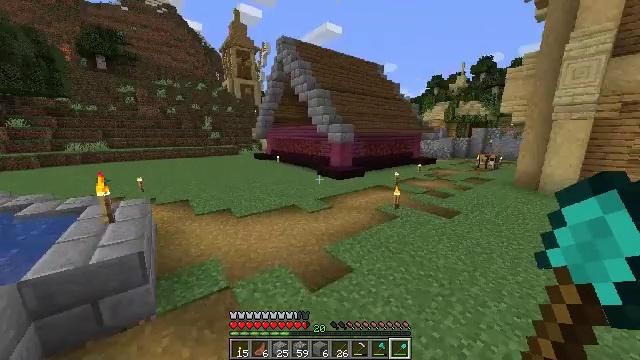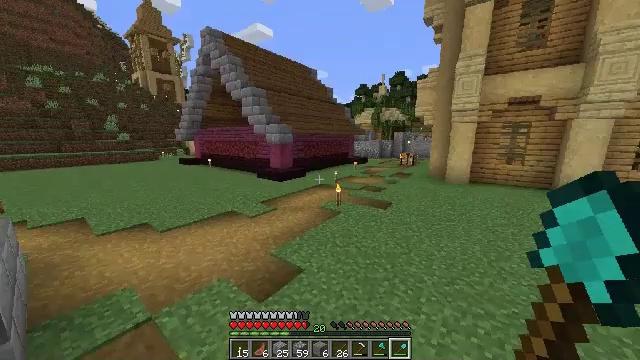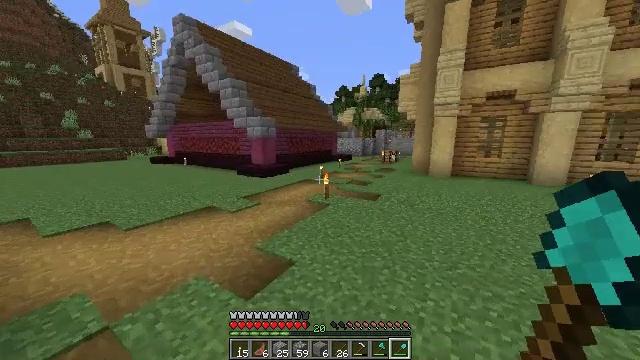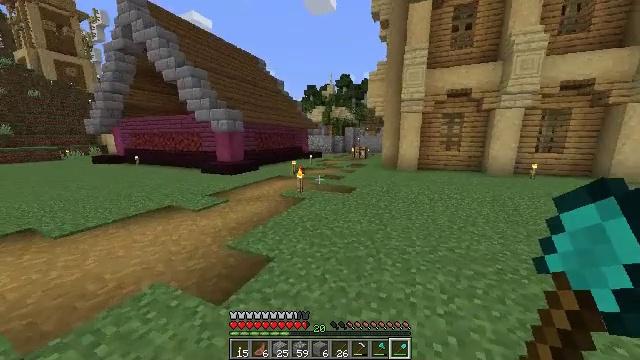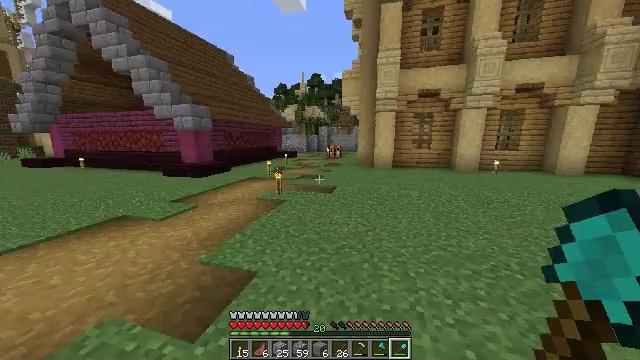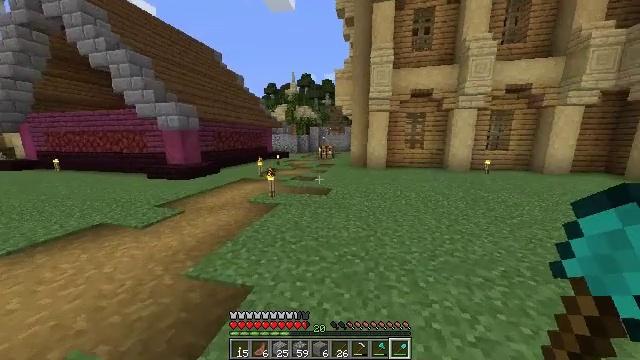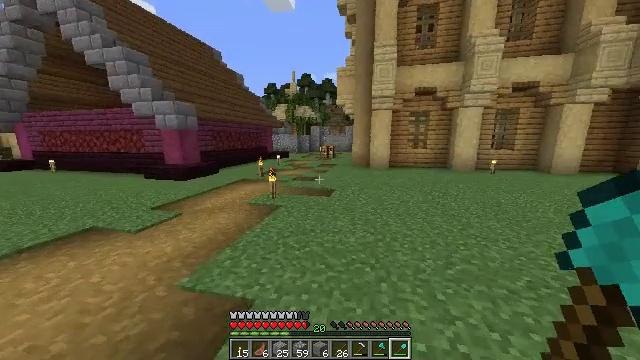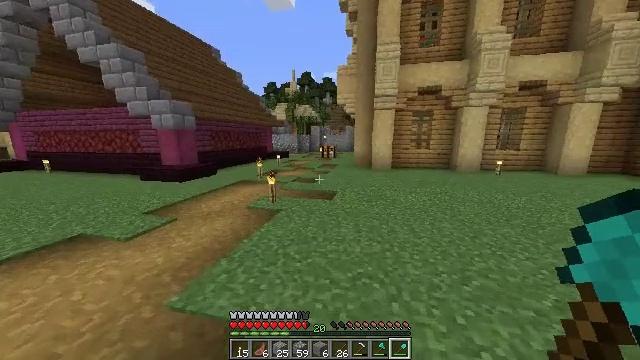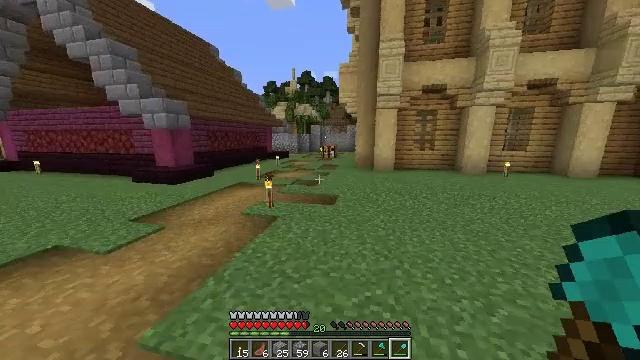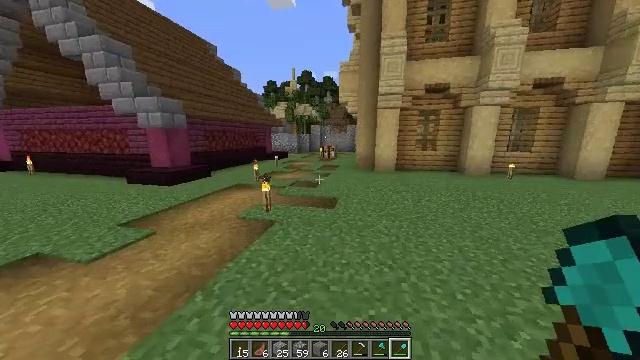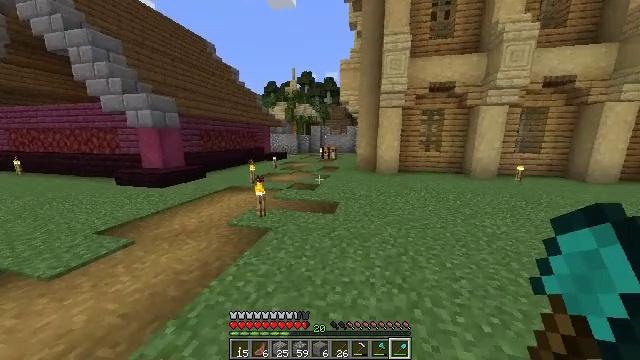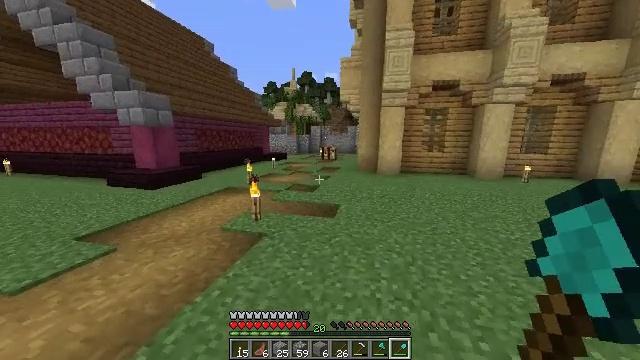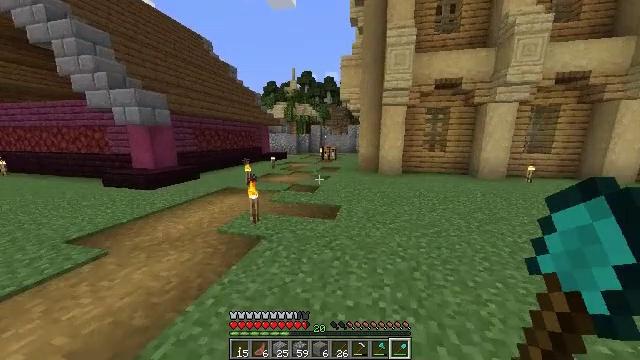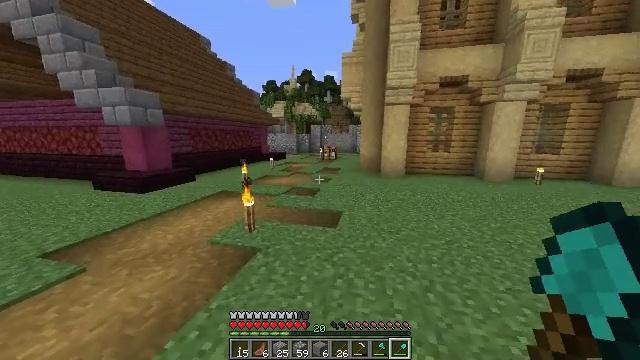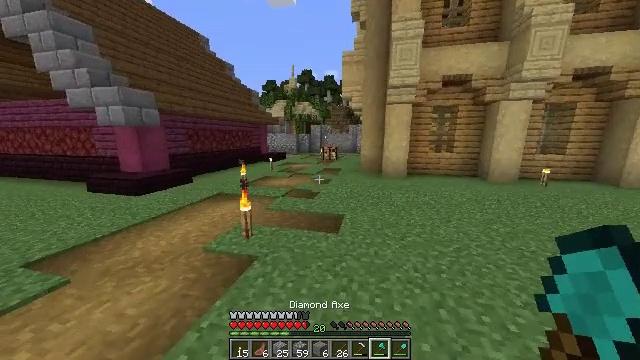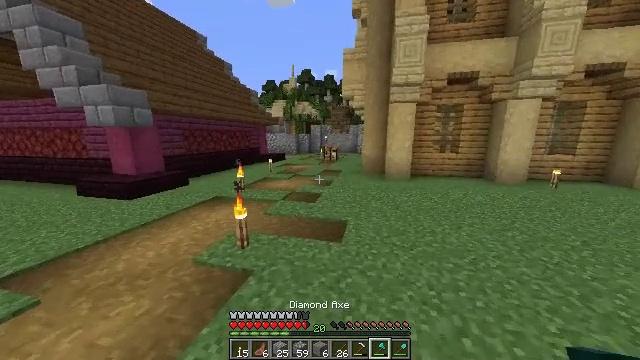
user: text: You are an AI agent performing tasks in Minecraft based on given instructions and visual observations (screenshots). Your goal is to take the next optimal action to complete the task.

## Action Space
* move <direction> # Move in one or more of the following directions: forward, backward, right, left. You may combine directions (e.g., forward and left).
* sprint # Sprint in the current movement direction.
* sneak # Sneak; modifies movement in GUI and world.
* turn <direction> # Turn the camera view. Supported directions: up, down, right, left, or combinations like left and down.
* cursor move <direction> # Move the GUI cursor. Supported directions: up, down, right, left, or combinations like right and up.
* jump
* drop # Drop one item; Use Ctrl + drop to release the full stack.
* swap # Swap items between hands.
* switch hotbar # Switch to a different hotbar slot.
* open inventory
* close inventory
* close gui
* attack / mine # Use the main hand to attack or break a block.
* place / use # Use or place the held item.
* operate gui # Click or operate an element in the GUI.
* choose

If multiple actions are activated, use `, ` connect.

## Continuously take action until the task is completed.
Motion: motion action
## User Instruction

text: Collect spruce planks and craft a spruce pressure plate.
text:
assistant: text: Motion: move forward, turn right, attack / mine
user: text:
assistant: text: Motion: move forward, turn right, attack / mine
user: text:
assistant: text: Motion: move forward, turn right, attack / mine
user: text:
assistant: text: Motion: move forward, turn right, attack / mine
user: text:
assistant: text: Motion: move forward, turn right, attack / mine
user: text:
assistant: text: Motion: move forward, attack / mine
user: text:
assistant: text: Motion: move forward, attack / mine
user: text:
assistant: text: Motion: move forward, attack / mine
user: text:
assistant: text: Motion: move forward, attack / mine
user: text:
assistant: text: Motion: move forward, attack / mine
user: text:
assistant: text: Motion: move forward, attack / mine
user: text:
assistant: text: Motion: move forward, attack / mine
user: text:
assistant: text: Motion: move forward, attack / mine
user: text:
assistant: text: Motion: move forward, attack / mine
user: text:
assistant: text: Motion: move forward, attack / mine
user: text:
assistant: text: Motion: move forward, attack / mine
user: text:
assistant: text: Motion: move forward, attack / mine
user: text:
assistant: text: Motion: move forward, attack / mine
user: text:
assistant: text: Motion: move forward, turn right, attack / mine
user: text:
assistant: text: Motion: move forward, turn right, attack / mine
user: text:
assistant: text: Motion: move forward, turn right, attack / mine
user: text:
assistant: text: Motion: move forward, turn right, attack / mine
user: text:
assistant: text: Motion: move forward, turn right and up, attack / mine
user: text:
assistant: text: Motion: move forward, turn right, attack / mine
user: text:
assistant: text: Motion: move forward, turn right, attack / mine
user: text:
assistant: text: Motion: move forward, turn right, attack / mine
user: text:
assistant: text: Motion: move forward, turn right, attack / mine
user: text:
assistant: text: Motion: move forward, turn right, attack / mine
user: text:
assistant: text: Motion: move forward, turn right, attack / mine
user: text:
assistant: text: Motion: move forward, turn right, attack / mine